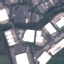
Land use / land cover: Industrial